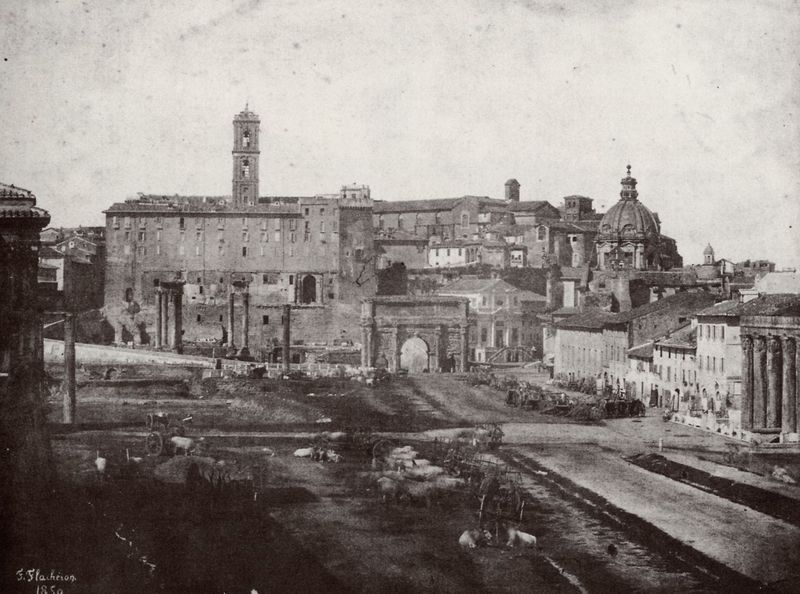
Titel: Das Forum Romanum
Künstler: F. Flachéron
Standort: Kopenhagen
Institution: Bibliothek der Kunstakademie
Schlagwörter: baum, berg, himmel, schatten, wasser, weiß, wolken, bäume, fluss, kirchturm, landschaft, menschen, stadt, abend, fenster, frankreich, grau, hell, hintergrund, licht, schwarz, strasse, säule, säulen, anlage, dach, gebäude, haus, schloss, tiere, weg, alt, architektur, spitze, stein, steine, signatur, feld, häuser, hügel, vieh, kirche, pfad, sträucher, wege, spitzen, kontrast, karren, turm, schrift, ansicht, bogen, fassade, fassaden, italien, türen, russland, spuren, dorf, dächer, mauer, tag, fabrik, platz, sepia, rad, wagen, kuppel, krieg, zerstörung, datum, gerade, tor, foto, fotografie, kirchen, photographie, stadtansicht, eingang, ruine, gewölbe, antike, burg, archtektur, glockenturm, türme, palast, palazzo, torbogen, dom, gerät, festung, kreuzung, schwarz-weiß, ruinen, architrav, rom, photo, portal, mauern, antik, elend, vatikan, stadtmauer, etagen, tempel, schafe, schaafe, stockwerke, shwarz, glocken, ruinös, forum, forum romanum, siegestor, historisch, triumphbogen, baustelle, gebäuden, bauwerke, wall, dokumentation, tum, vedoute, feste, altstadt, ausgrabung, trajan, vesta, engelsburg, tabularium, vestatempel, konstantinsbogen, denkmale, 1850, pakast, triumphzot, trajansbogen, attikum